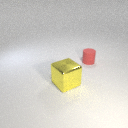
small red rubber cylinder behind large yellow metal cube